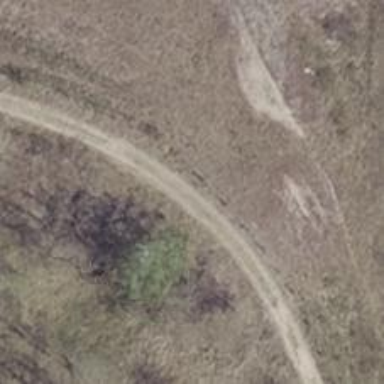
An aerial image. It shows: Sandy track.